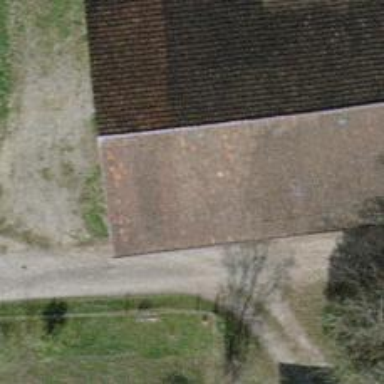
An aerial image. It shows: Farm shop.